Question: I have an app tha has in a sqlite database some measures.
From an activity(Email Activity) the user selects which data will be sent to doctor's email(the data of last 1/7/30 days).

This is the code of this activity:
'''
import com.oikonomopo.blood.pressure.tracker.dao.BpDAO;
...
public class EmailActivity extends Activity implements OnItemSelectedListener {
Spinner spinner;
String[] measures = { "today", "7 days", "30 days" };
private Calendar theStart;
private Calendar theEnd;
SimpleDateFormat dateFormat;
String start;
String end;
//this refers to another class for the manipulate of my table
private BpDAO dao = null;
private Button sendEmailBtn;
@Override
protected void onCreate(Bundle savedInstanceState) {
super.onCreate(savedInstanceState);
setContentView(R.layout.email);
// ////////////////////////////////////
theEnd = Calendar.getInstance();
theStart = (Calendar) theEnd.clone();
dateFormat = new SimpleDateFormat("yyyy-MM-dd HH:mm");
// //////////////////////////////////
ArrayAdapter<String> adapter = new ArrayAdapter<String>(
EmailActivity.this, android.R.layout.simple_spinner_item,
measures);
sendEmailBtn = (Button) findViewById(R.id.button1);
spinner = (Spinner) findViewById(R.id.spinner1);
spinner.setAdapter(adapter);
spinner.setOnItemSelectedListener(this);
// BpDao - refers to my table - see later
dao = new BpDAO(this);
// add a click listener to the button
sendEmailBtn.setOnClickListener(new View.OnClickListener() {
public void onClick(View v) {
/////////////////////////////////////////////////////////////////////////////////////////
Log.d("BPT", "before"); // it works untill here
Cursor bpLastDaysList = dao.lastXdays_bp(start, end);
Log.d("BPT", "after"); //doesn't reach the code here!!
/////////////////////////////////////////////////////////////////////////////////////////
}
});
}
@Override
protected void onDestroy() {
super.onDestroy();
dao.close();
}
public void onItemSelected(AdapterView<?> arg0, View arg1, int arg2,
long arg3) {
int position = spinner.getSelectedItemPosition();
switch (position) {
// last day
case 0:
theStart.add(Calendar.DAY_OF_MONTH, -1);
// date boundaries in TEXT format
start = dateFormat.format(theStart.getTime());
end = dateFormat.format(theEnd.getTime());
//
break;
// last 7 days
case 1:
theStart.add(Calendar.DAY_OF_MONTH, -7);
// date boundaries in TEXT format
start = dateFormat.format(theStart.getTime());
end = dateFormat.format(theEnd.getTime());
//
break;
// last 30 days
case 2:
theStart.add(Calendar.DAY_OF_MONTH, -30);
// date boundaries in TEXT format
start = dateFormat.format(theStart.getTime());
end = dateFormat.format(theEnd.getTime());
//
break;
}
}
}
'''
But it gives me this :
'''
FATAL EXCEPTION: main
android.database.sqlite.SQLiteException: near "09": syntax error: , while compiling: SELECT DISTINCT systolic, diastolic, datetime, _id, notes, pulses FROM bp_import WHERE datetime BETWEEN 2012-10-12 09:44 AND 2012-10-12 09:44 ORDER BY datetime DESC
at android.database.sqlite.SQLiteCompiledSql.native_compile(Native Method)
...
at android.database.sqlite.SQLiteDatabase.query(SQLiteDatabase.java:1405)
at com.oikonomopo.blood.pressure.tracker.dao.BpDAO.lastXdays_bp(BpDAO.java:76)
at com.oikonomopo.blood.pressure.tracker.EmailActivity$1.onClick(EmailActivity.java:70)
'''
---
The code for the function of the BpDAO class is :
'''
public class BpDAO {
private DatabaseHelper_bp dbHelper;
private SQLiteDatabase database;
/**
* Movie table related constants.
*/
public final static String bp_TABLE = "bp_import";
public final static String bp_ID = "_id";
public final static String bp_DT = "datetime";
public final static String bp_SYS = "systolic";
public final static String bp_DIA = "diastolic";
public final static String bp_PUL = "pulses";
public final static String bp_NOT = "notes";
public BpDAO(Context context) {
dbHelper = new DatabaseHelper_bp(context);
database = dbHelper.getWritableDatabase();
}
/**
* \ Creates a new blood pressure measure
*
* @param datetime
* @param systolic
* @param diastolic
* @param pulses
* @param notes
* @return
*/
public long importBP(String datetime, String systolic, String diastolic,
String pulses, String notes) {
ContentValues values = new ContentValues();
values.put(bp_DT, datetime);
values.put(bp_SYS, systolic);
values.put(bp_DIA, diastolic);
values.put(bp_PUL, pulses);
values.put(bp_NOT, notes);
return database.insert(bp_TABLE, null, values);
}
// this is working perfect
/**
* Fetch all bps sorted DESCending
* @return
*/
public Cursor fetchAll_bp() {
Cursor mCursor = database.query(true, bp_TABLE, new String[] { bp_SYS,
bp_DIA, bp_DT, bp_ID, bp_NOT, bp_PUL }, null, null, null, null,
bp_DT + " DESC", null);
if (mCursor != null) {
mCursor.moveToFirst();
}
return mCursor;
}
// here is the problem!
/**
* Fetch all bps sorted DESCending by date(yyyy-mm-dd hh:mm) of last
* X[1-7-30] days
* @return
*/
public Cursor lastXdays_bp(String start, String end) {
Cursor mCursor = database.query(true, bp_TABLE, new String[] { bp_SYS,
bp_DIA, bp_DT, bp_ID, bp_NOT, bp_PUL }, "datetime BETWEEN "
+ start + " AND " + end, null, null, null, bp_DT + " DESC",
null);
if (mCursor != null) {
mCursor.moveToFirst();
}
return mCursor;
}
//
public void close() {
database.close();
}
}
'''
And the code of the DatabaseHelper_bp(extends SQLiteOpenHelper) is :
'''
public class DatabaseHelper_bp extends SQLiteOpenHelper {
private static final String DATABASE_NAME = "bpDB";
private static final int DATABASE_VERSION = 1;
// Database creation sql statement
private static final String DATABASE_CREATE = "create table bp_import ( _id integer primary key, datetime text not null, systolic text not null, diastolic text not null, pulses text not null, notes text not null);";
public DatabaseHelper_bp(Context context) {
super(context, DATABASE_NAME, null, DATABASE_VERSION);
}
// Method is called during creation of the database
@Override
public void onCreate(SQLiteDatabase database) {
database.execSQL(DATABASE_CREATE);
}
// Method is called during an upgrade of the database,
@Override
public void onUpgrade(SQLiteDatabase database, int oldVersion,
int newVersion) {
Log.w(DatabaseHelper_bp.class.getName(),
"Upgrading database from version " + oldVersion + " to "
+ newVersion + ", which will destroy all old data");
database.execSQL("DROP TABLE IF EXISTS bp_import");
onCreate(database);
}
}
'''
I save the datetime as text in sqlite. (2012-10-12 09:43)
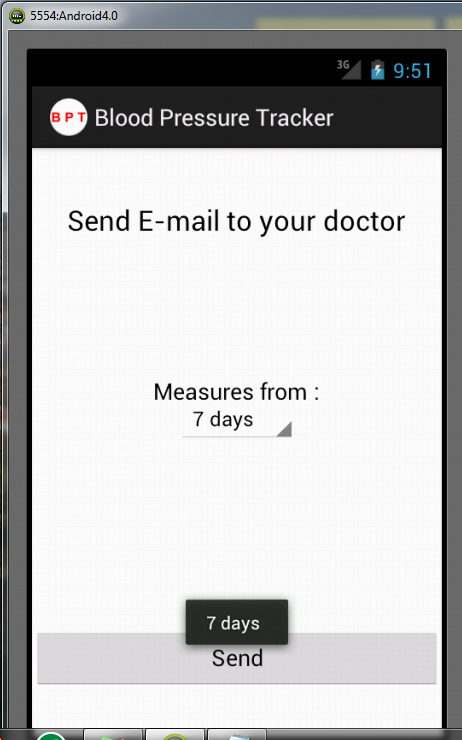
Answer: '''
Cursor mCursor = database.query(true, bp_TABLE, new String[] { bp_SYS,
bp_DIA, bp_DT, bp_ID, bp_NOT, bp_PUL }, "datetime BETWEEN ?
AND ?" , new String[]{start,end}, null, null, bp_DT + " DESC",
null);
'''